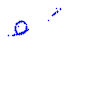
Particle: proton